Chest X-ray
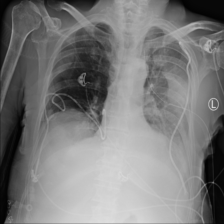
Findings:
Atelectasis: negative
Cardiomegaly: negative
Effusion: negative
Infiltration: negative
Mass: negative
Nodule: negative
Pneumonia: negative
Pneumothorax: negative
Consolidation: negative
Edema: negative
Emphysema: negative
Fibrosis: negative
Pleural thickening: negative
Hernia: negative